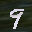
Label: 9